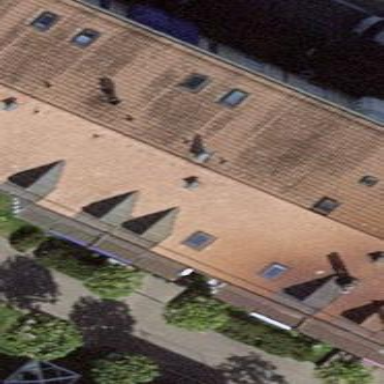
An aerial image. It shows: Image showing building with apartments.